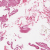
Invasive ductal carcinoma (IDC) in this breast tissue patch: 0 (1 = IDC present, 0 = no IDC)